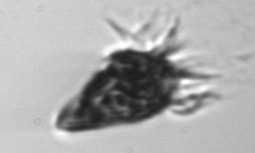
Label: Strombidium_wulffi